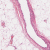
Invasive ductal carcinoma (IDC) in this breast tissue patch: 0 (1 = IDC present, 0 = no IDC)